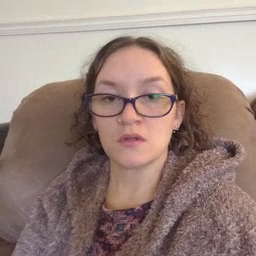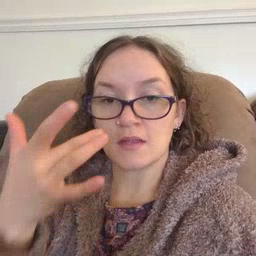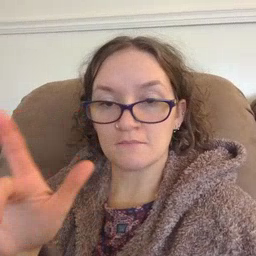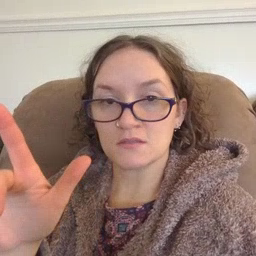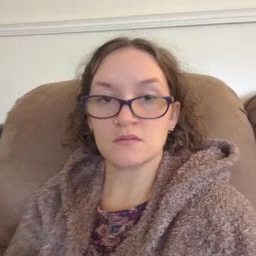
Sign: empty